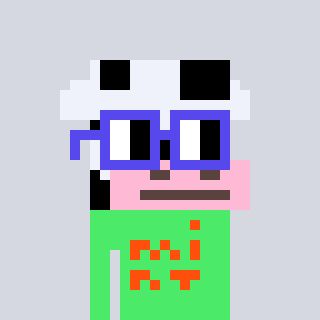
a pixel art character with square blue glasses, a cow-shaped head and a teal-colored body on a cool background